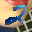
Label: 2